Question: below picture is taken from a ready software.
I want to prepare a data grid like this. How can I insert a checkbox in a coloumn of data grid in C#?

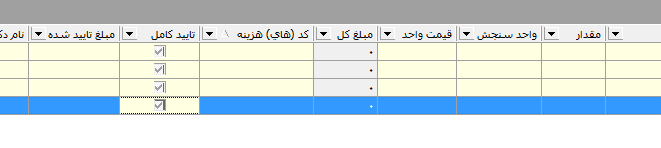
Answer: you can select column type DataGridViewCheckBoxColumn